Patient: sex F, age 72
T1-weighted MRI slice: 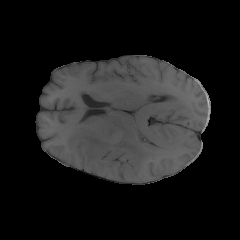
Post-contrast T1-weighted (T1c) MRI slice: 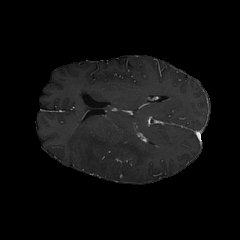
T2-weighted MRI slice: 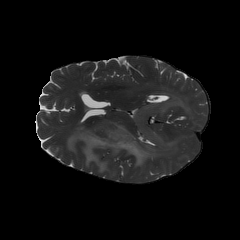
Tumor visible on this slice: yes
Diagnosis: Glioblastoma, IDH-wildtype
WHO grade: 4